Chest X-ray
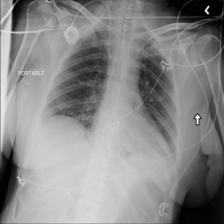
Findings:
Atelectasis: negative
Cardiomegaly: negative
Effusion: negative
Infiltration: negative
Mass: negative
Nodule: negative
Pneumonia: negative
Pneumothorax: negative
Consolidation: negative
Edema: negative
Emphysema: negative
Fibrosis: negative
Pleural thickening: negative
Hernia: negative